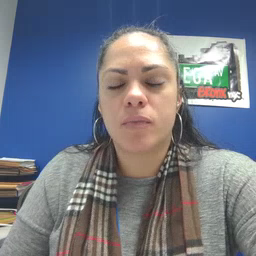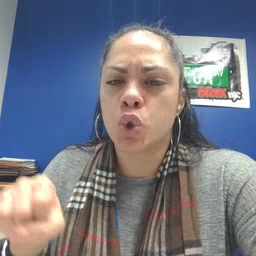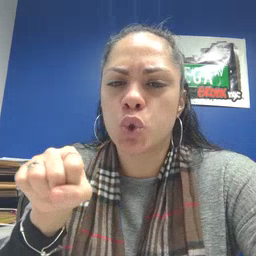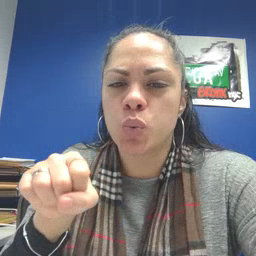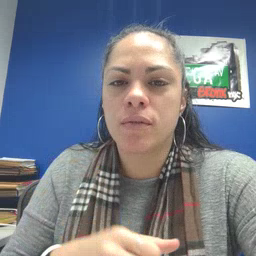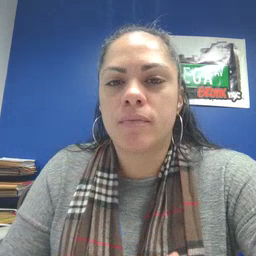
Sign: shoe